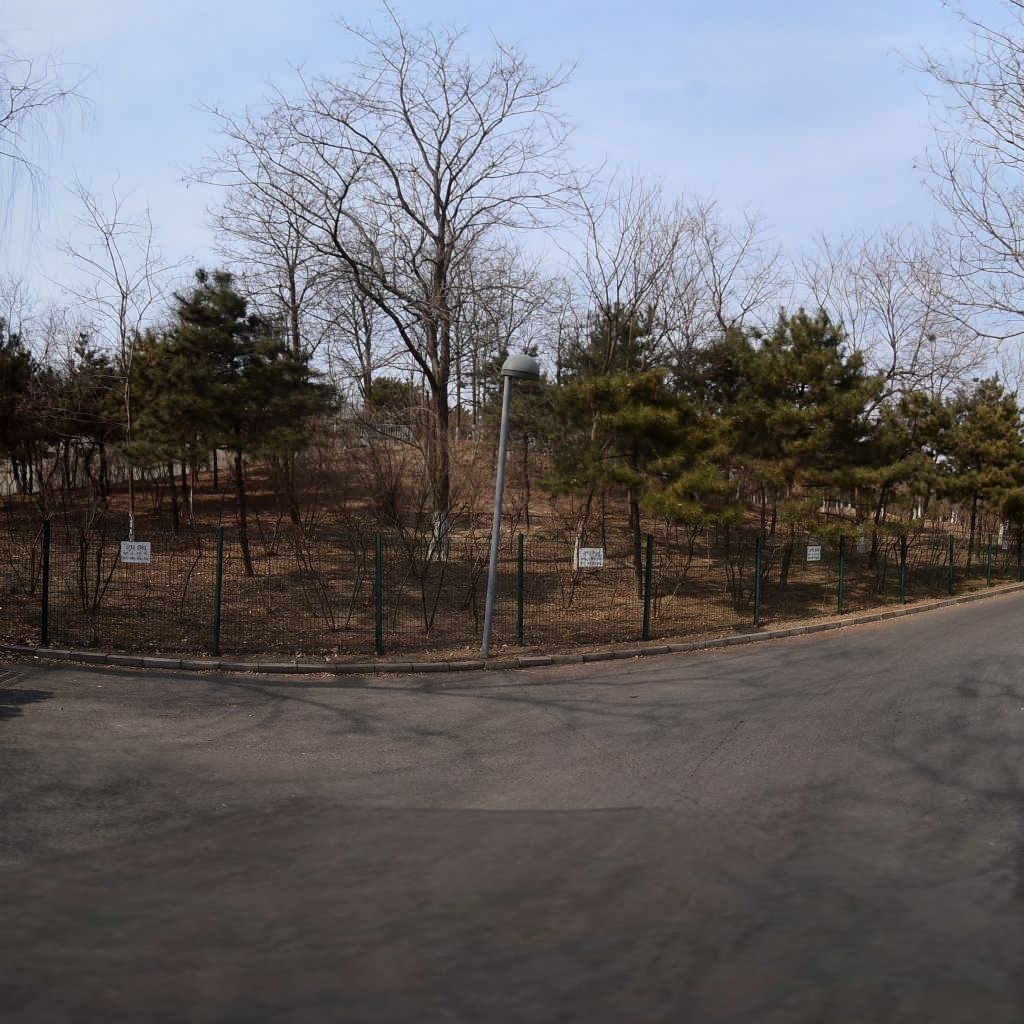
Region: Chaoyang
Road damage annotations: longitudinal crack